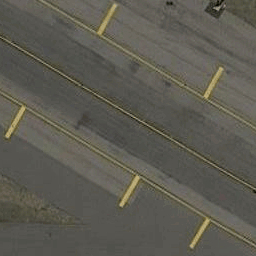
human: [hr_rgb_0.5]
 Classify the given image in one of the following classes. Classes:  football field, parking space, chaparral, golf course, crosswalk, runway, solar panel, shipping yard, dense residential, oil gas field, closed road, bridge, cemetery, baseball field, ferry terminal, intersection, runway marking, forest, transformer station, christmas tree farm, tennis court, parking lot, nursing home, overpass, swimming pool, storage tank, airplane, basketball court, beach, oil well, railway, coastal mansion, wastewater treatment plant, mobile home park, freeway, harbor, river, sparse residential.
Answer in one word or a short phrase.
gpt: runway marking